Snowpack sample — Snodgrass Mountain, Crested Butte, Colorado (2/4/25, 12:06 PM MST)
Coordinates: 38.923, -106.968
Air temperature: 35 °F
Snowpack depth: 80 cm
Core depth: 30 cm
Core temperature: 35.6 °F
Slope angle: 14°, slope face: 78°
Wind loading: low
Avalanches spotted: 0
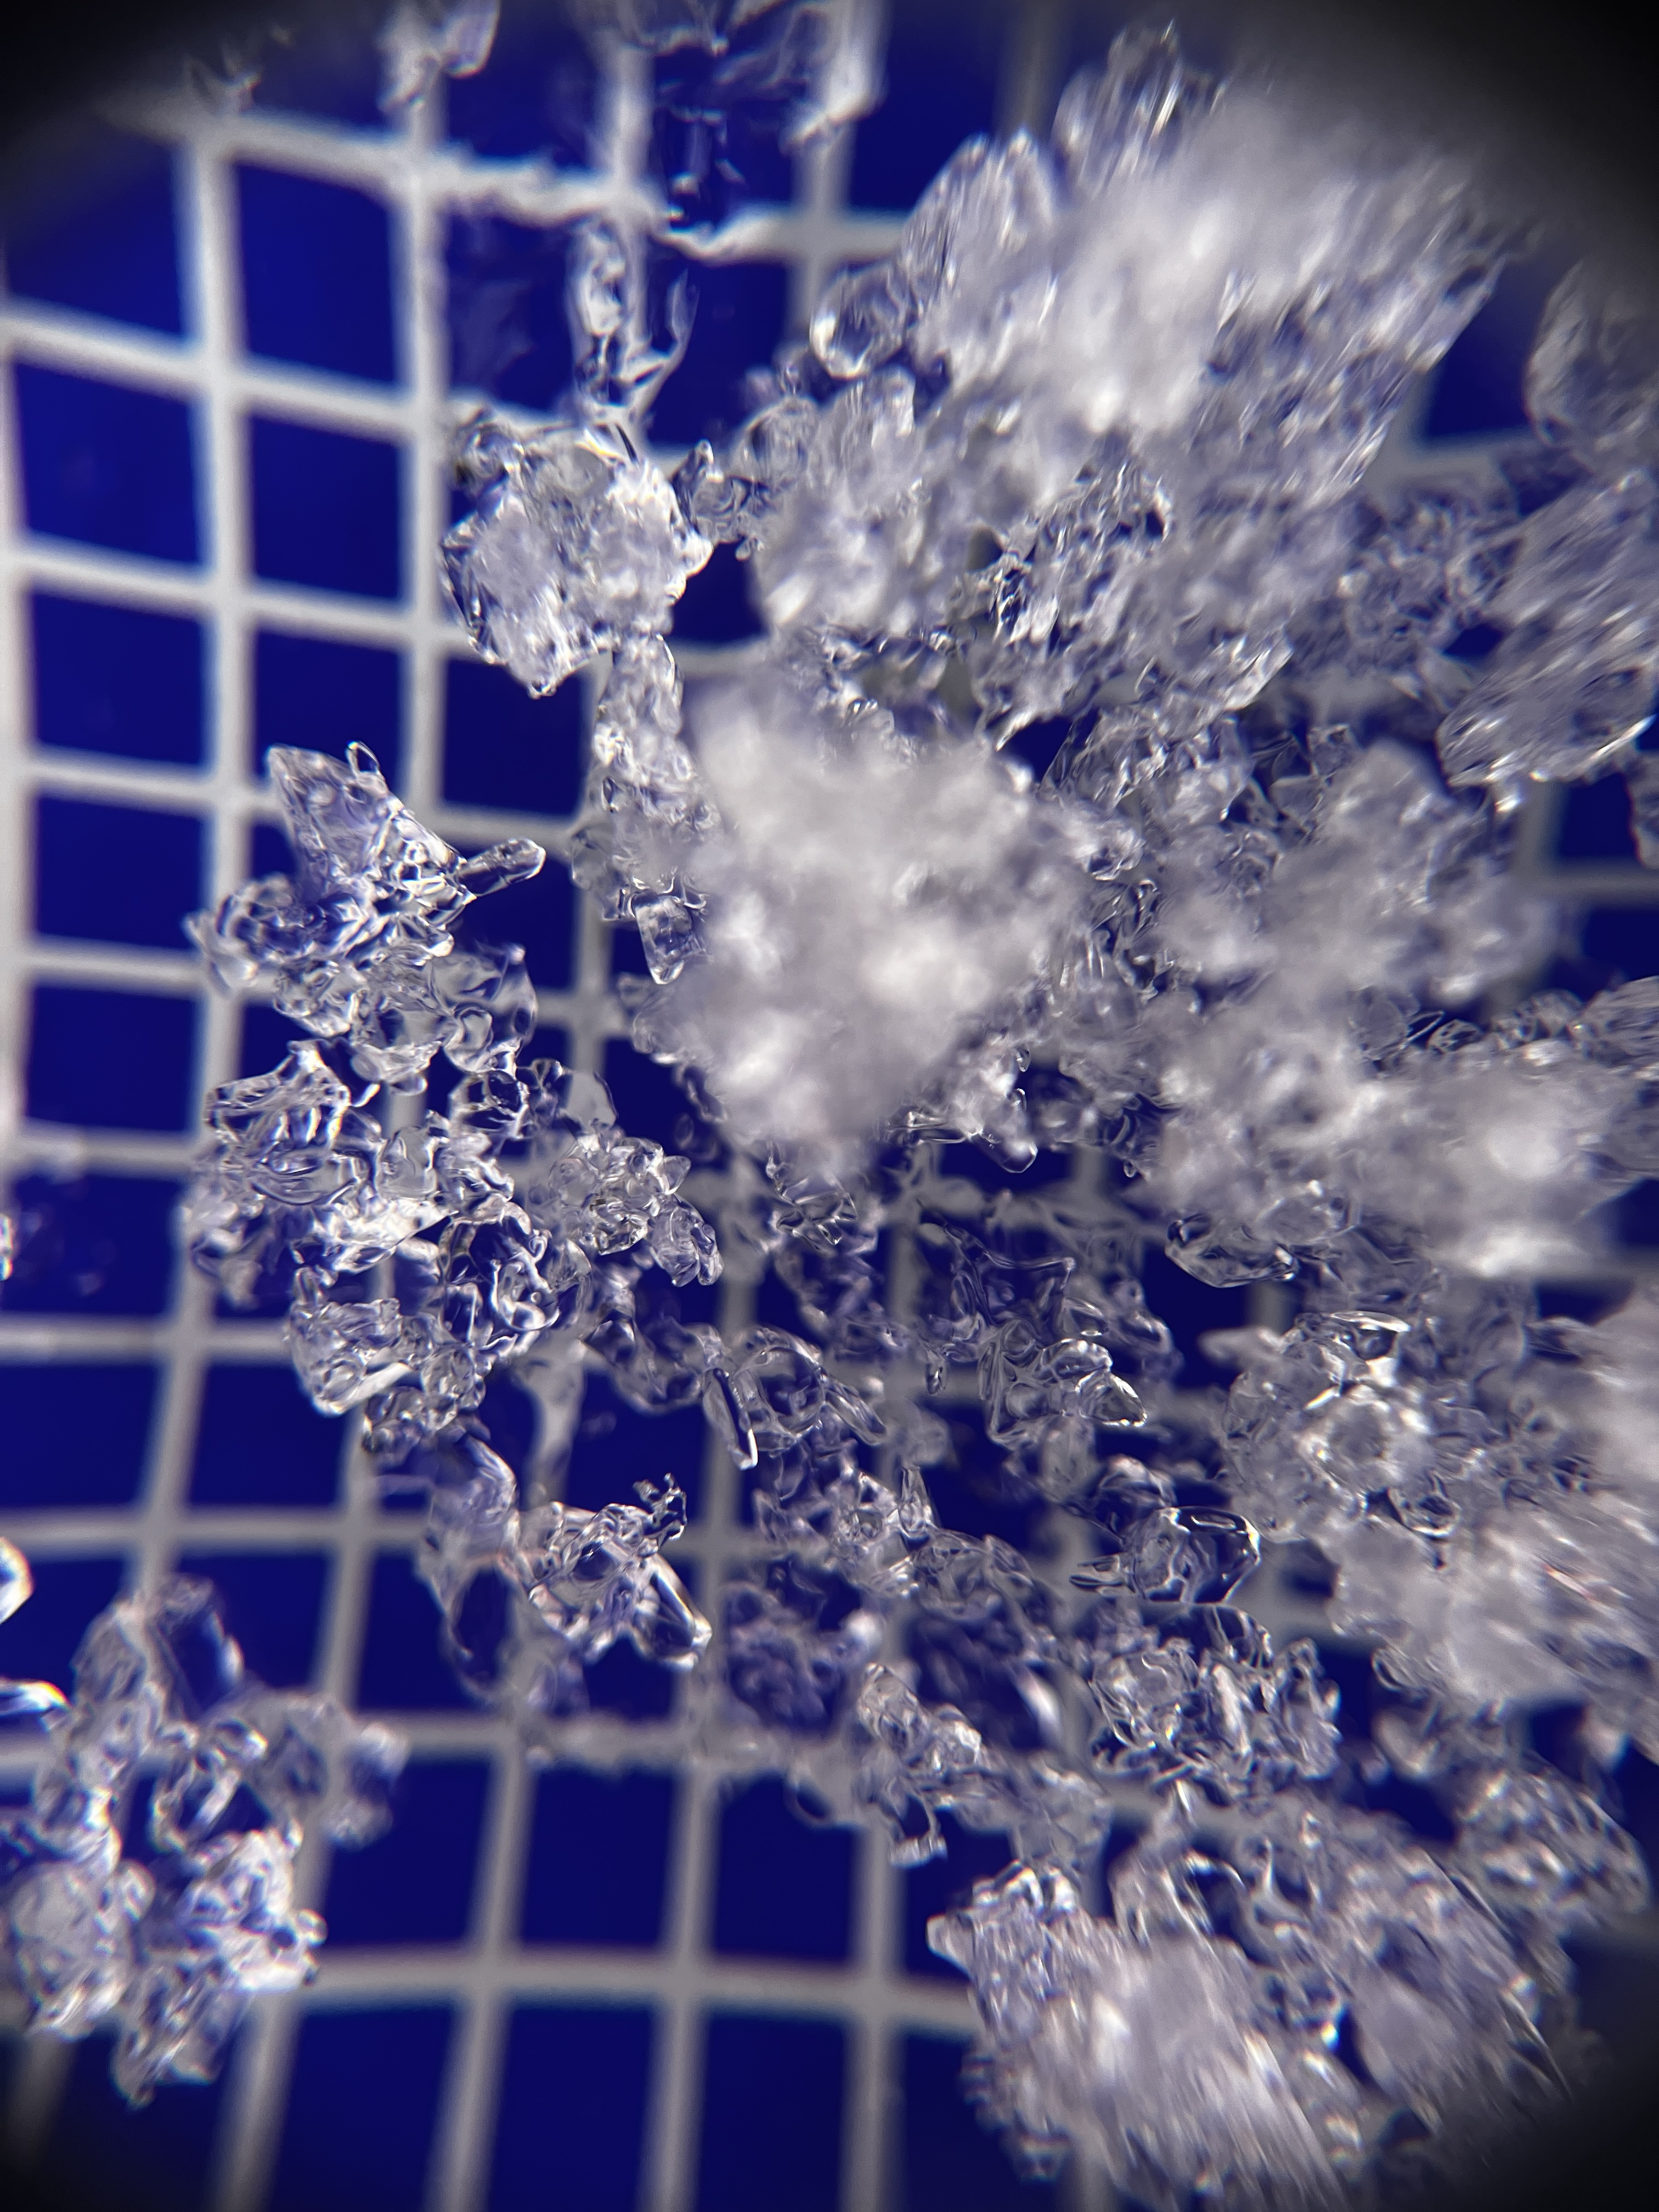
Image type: magnified_profile
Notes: No avalanches nearby, unusually warm weather for the last month reported by residents, Collected 25 yards from treeline